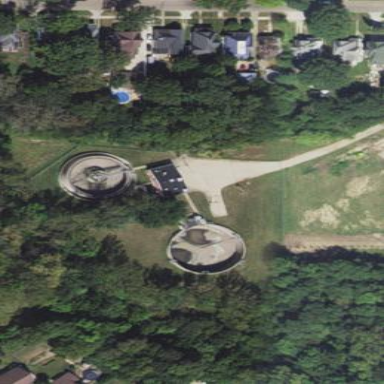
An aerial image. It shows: View of wastewater plant.